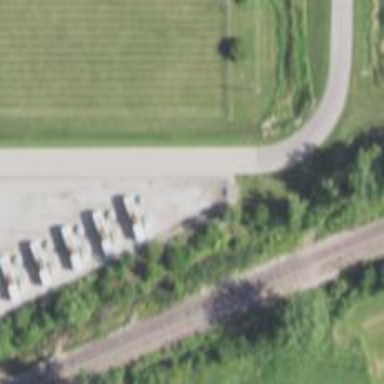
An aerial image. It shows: Generator for power supply.